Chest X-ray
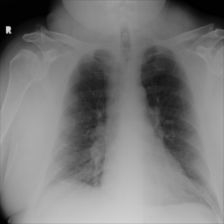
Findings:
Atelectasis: negative
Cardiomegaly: negative
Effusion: negative
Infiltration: negative
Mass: negative
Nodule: negative
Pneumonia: negative
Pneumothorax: negative
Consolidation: negative
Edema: negative
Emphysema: negative
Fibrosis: negative
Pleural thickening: negative
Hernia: negative